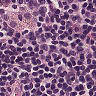
Metastatic tissue present: no